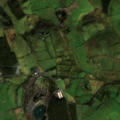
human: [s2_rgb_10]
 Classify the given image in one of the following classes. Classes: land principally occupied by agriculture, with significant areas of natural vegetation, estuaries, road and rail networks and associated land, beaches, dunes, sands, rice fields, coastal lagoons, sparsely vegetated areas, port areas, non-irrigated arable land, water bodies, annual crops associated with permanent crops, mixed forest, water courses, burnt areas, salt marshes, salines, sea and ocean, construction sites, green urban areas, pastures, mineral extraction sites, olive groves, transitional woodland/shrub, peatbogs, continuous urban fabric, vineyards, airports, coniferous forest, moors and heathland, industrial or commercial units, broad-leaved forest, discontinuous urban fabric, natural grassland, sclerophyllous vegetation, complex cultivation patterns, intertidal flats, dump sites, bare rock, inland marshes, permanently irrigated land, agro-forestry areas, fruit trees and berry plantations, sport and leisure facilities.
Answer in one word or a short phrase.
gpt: pastures, coniferous forest